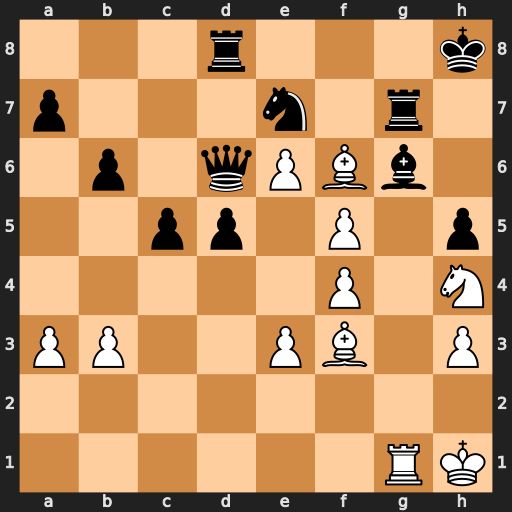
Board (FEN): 3r3k/p3n1r1/1p1qPBb1/2pp1P1p/5P1N/PP2PB1P/8/6RK
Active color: w
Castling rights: -
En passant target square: -
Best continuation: Nxg6+ Nxg6 Rxg6 Rf8 Bxg7+